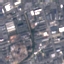
Land use / land cover: Industrial